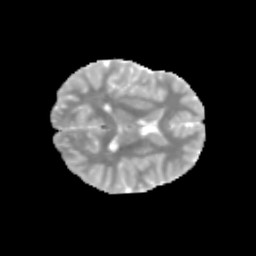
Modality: MD
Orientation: axial
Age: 12
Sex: male
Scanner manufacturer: siemens
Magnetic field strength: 3 T
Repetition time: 3.8 s
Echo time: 0.07 s